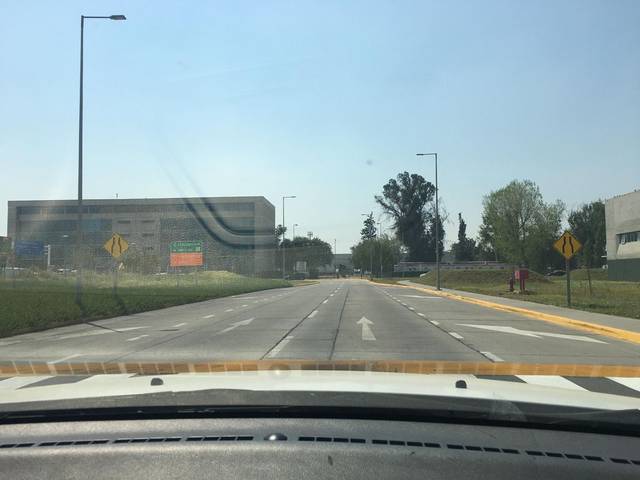
Region: Chile
Coordinates: -33.406, -70.793